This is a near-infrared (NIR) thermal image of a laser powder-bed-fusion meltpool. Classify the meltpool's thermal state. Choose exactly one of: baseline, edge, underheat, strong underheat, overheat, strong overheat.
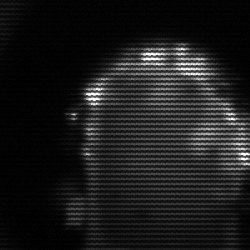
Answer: baseline